Question: I am a c++ programmer and new to bamboo.
I have many repositories which are compiled daily as part of CI in Bamboo as different plans.
I want to represent these build state in a graph. (dynamic updating)
Bamboo provides graph of build status for each plan. But not as a whole.
Or is there any facility available?
So, my idea is to write the build status of each plan into a file & then read that file to generate the graph. i.e at any time if I open the graph, it will show me the status by reading that file.

So, my question is:
- - -
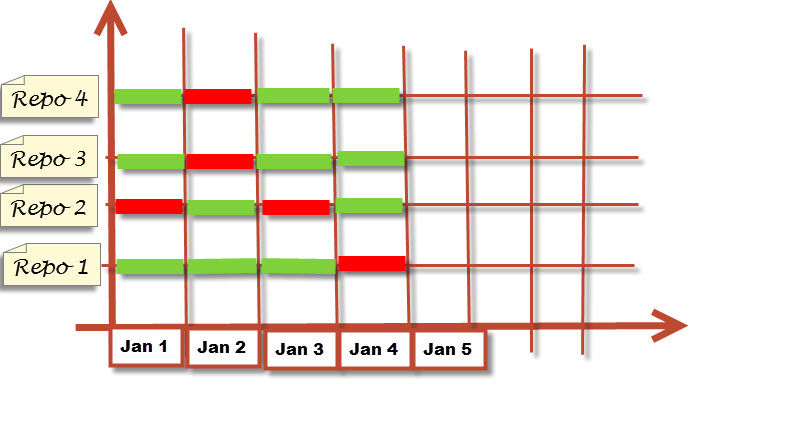
Answer: I would use the APIs that tmlai mentioned in comments above to get the data and use D3.js to render the graphs in a web page.
I do not know if bamboo has that functionality built in.